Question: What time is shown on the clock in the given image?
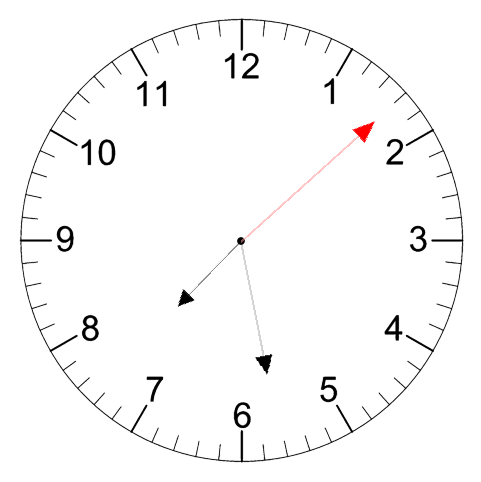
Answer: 07:28:08